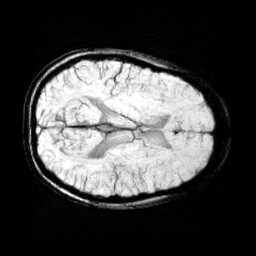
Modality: minIP
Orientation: axial
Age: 10
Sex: female
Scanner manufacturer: siemens
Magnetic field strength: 3 T
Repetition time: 0.027 s
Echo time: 0.02 s